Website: walmart
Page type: account-selection
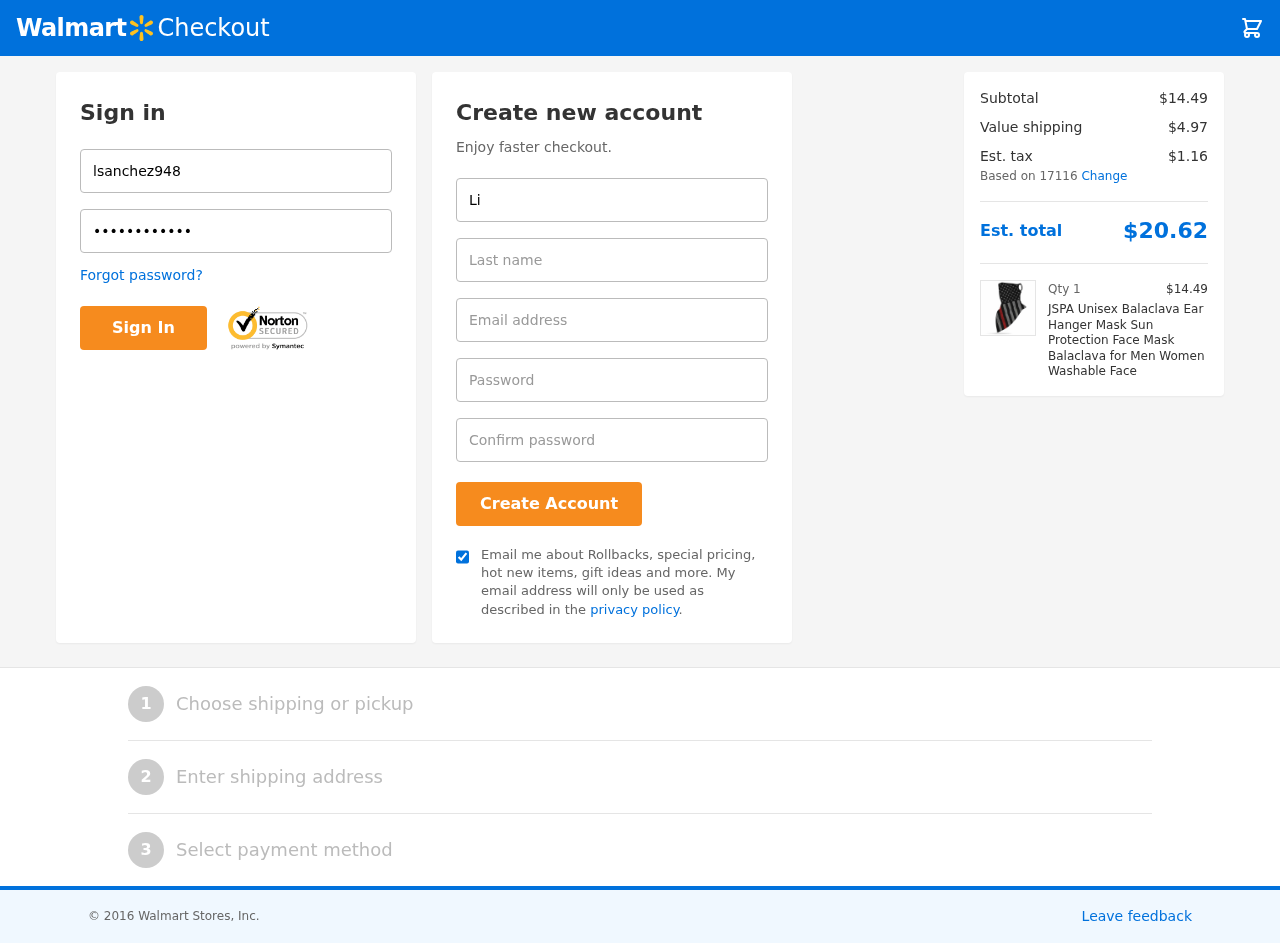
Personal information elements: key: PII_EMAIL
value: lisasanchez@hotmail.com
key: PII_FIRSTNAME
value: Lisa
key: PII_LASTNAME
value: Sanchez
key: PII_LOGIN_USERNAME
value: lsanchez948
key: PII_POSTCODE
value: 17116
Product elements: key: PRODUCT1_NAME
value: JSPA Unisex Balaclava Ear Hanger Mask Sun Protection Face Mask Balaclava for Men Women Washable Face
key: PRODUCT1_PRICE
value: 14.49
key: PRODUCT1_QUANTITY
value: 1
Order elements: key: ORDER_SUBTOTAL
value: $14.49
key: ORDER_SHIPPING_COST
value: $4.97
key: ORDER_TAX
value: $1.16
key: ORDER_TOTAL
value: $20.62